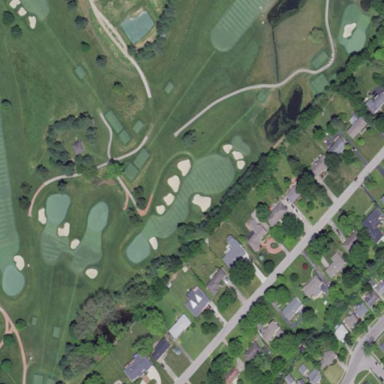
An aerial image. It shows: Golf fairway surrounded by grass.